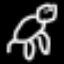
Label: frog